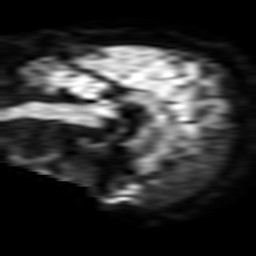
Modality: TRACE
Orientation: sagittal
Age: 78
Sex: male
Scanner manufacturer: philips
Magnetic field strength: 3 T
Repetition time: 3.334 s
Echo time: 0.076 s